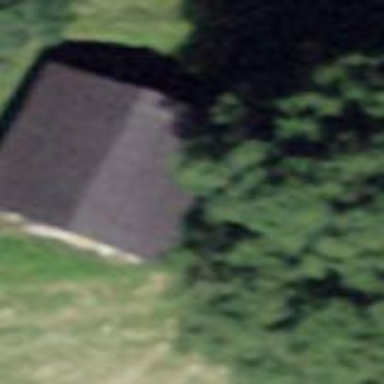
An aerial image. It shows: Barn.